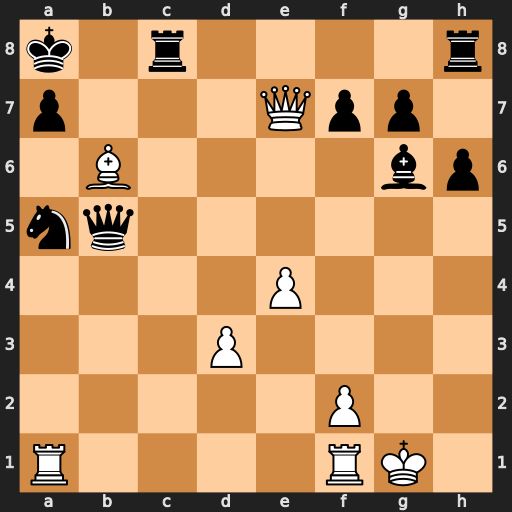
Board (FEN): k1r4r/p3Qpp1/1B4bp/nq6/4P3/3P4/5P2/R4RK1
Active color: w
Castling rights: -
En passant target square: -
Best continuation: Qxa7#